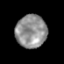
Tissue: prostate
Cell type: Myeloid cells
Senescence score: 0.3322
Nuclear area (px): 992
Mean DAPI intensity: 145.559